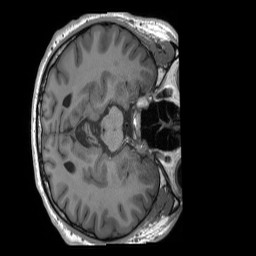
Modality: T1w
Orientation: axial
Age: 30
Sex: male
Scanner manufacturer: siemens
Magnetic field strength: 3 T
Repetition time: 2.4 s
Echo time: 0.00224 s